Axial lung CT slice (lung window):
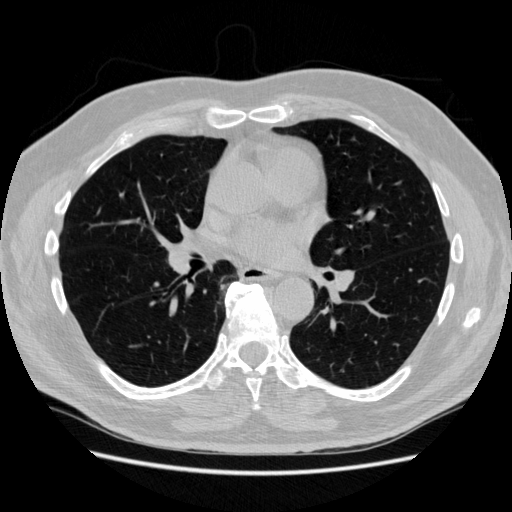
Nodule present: no